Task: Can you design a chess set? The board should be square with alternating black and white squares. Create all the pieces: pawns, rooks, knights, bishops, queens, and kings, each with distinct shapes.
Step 3490:
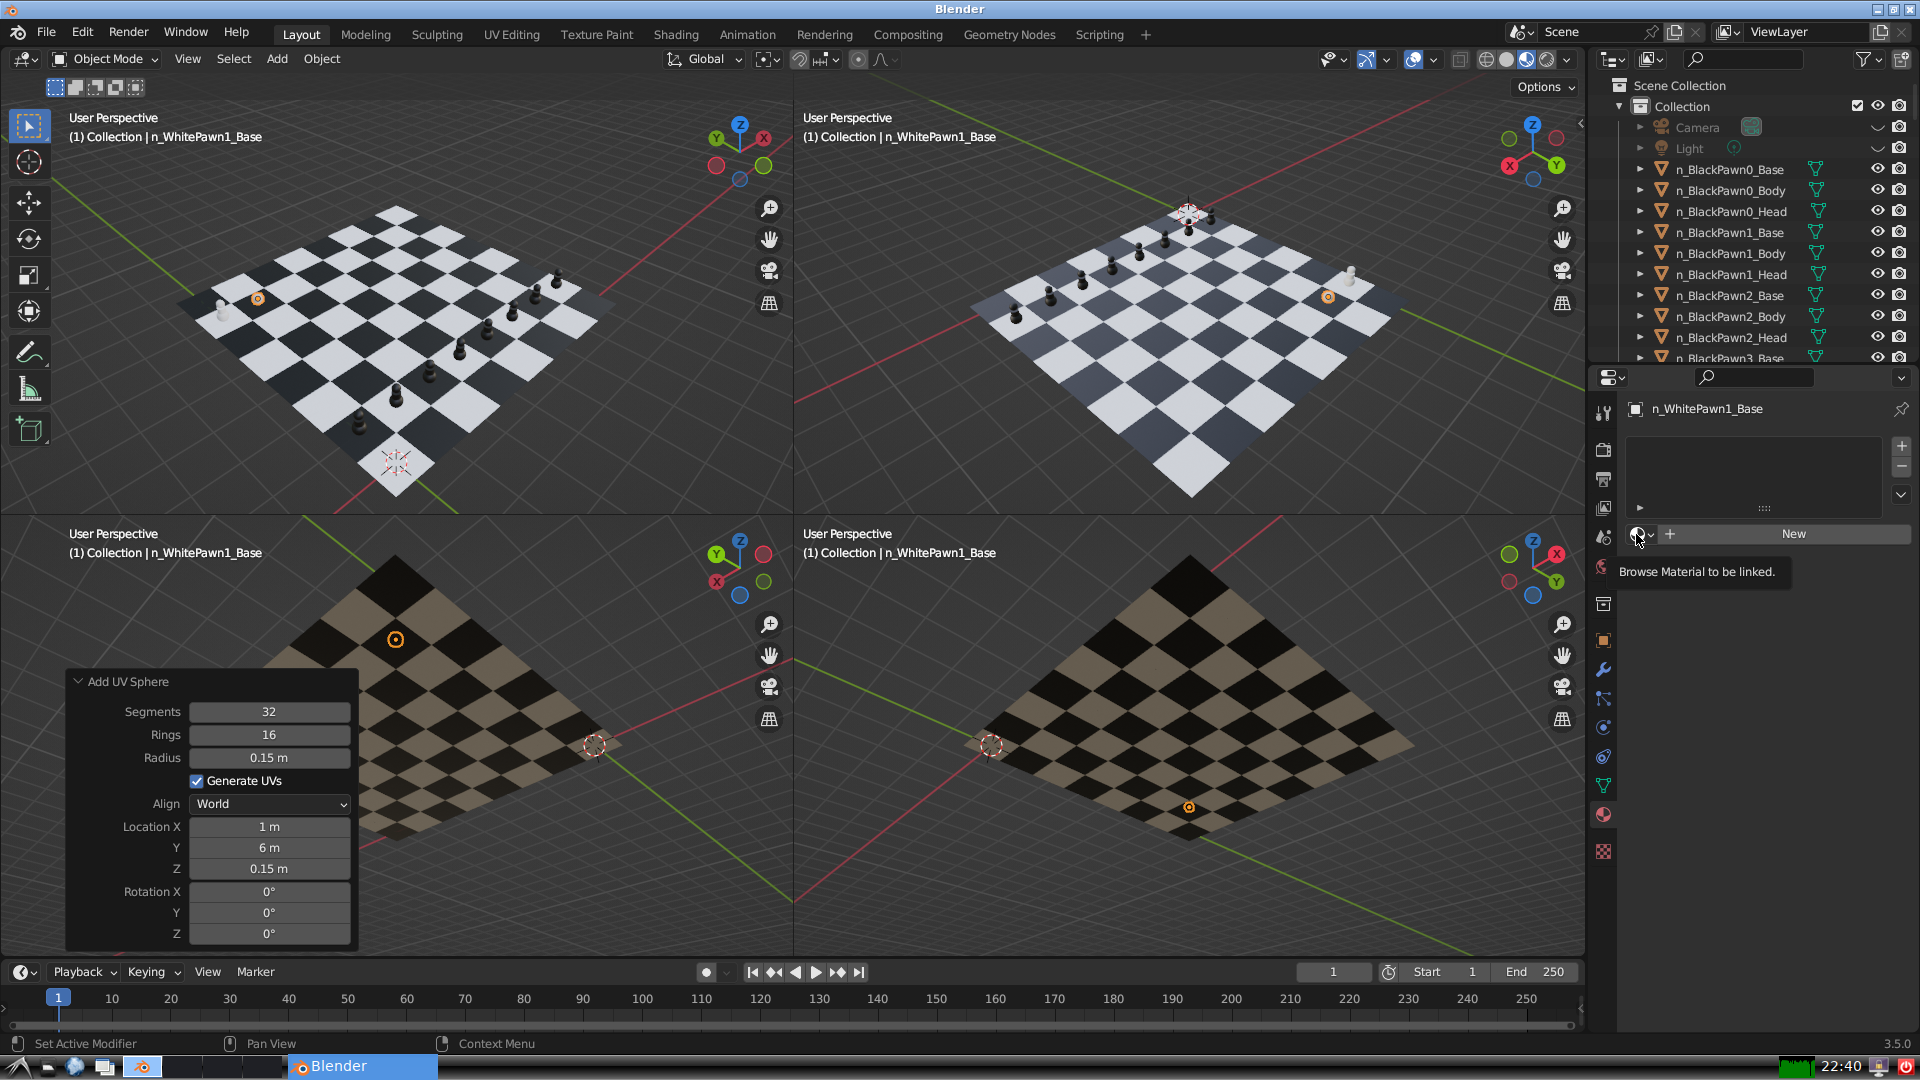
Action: click: no